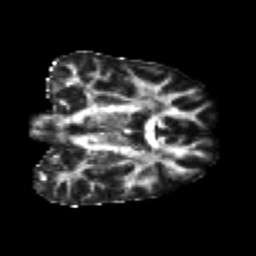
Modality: FA
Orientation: coronal
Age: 22
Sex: male
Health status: healthy
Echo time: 0.074 s